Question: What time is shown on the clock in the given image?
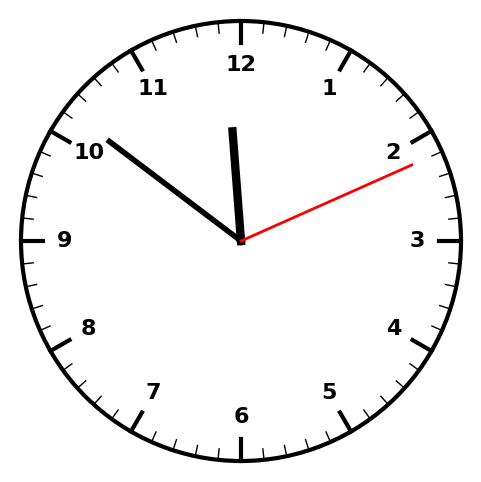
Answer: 11:51:11